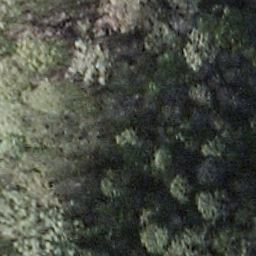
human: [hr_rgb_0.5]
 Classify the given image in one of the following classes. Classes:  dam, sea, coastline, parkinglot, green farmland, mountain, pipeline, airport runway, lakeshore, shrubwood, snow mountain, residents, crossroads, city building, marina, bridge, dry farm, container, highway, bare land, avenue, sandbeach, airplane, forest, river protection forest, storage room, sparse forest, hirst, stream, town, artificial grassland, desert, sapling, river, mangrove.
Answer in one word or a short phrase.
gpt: shrubwood